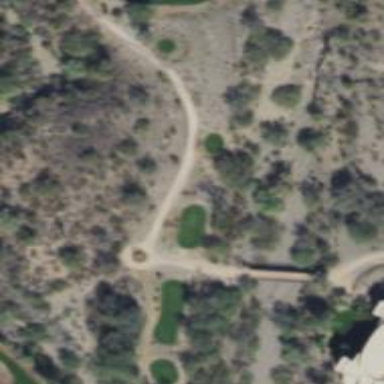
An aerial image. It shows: Footway that doubles as golf path.